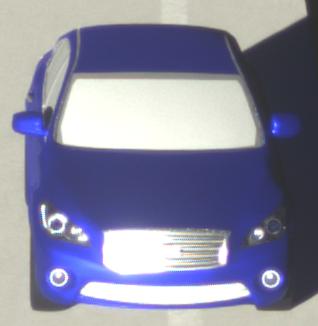
Make: Infiniti
Model: M 37
Detailed model: M (Y51)
Model produced from: 2010/10
Model produced until: 2013/11
Doors: 4
Color: blue
Road condition: wet road
Daytime: sunrise or sunset
Contrast: high contrast